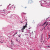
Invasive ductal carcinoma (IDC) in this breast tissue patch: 0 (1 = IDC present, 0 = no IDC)